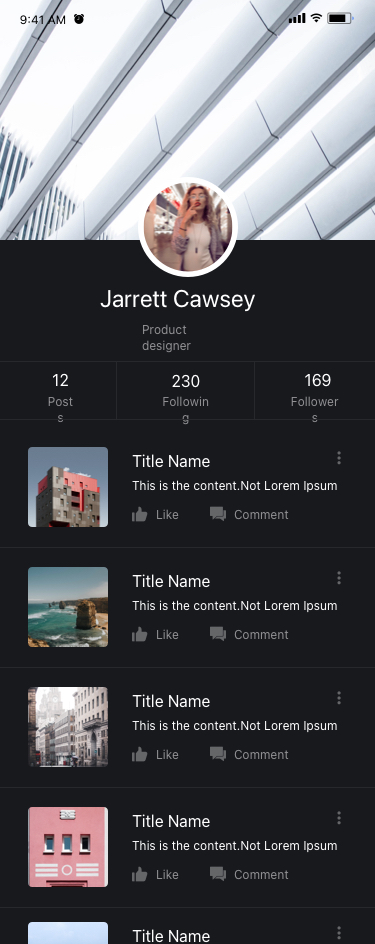
Text in this UI design:
Jarrett Cawsey
Product designer
12
Posts
230
Following
169
Followers
Title Name
This is the content.Not Lorem Ipsum
Like
Comment
Title Name
This is the content.Not Lorem Ipsum
Like
Comment
Title Name
This is the content.Not Lorem Ipsum
Like
Comment
Title Name
This is the content.Not Lorem Ipsum
Like
Comment
Title Name
9:41 AM